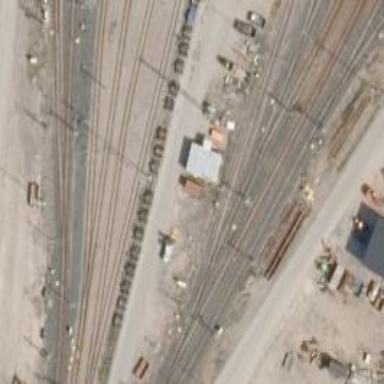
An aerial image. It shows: Railway yard with electrified contact lines.